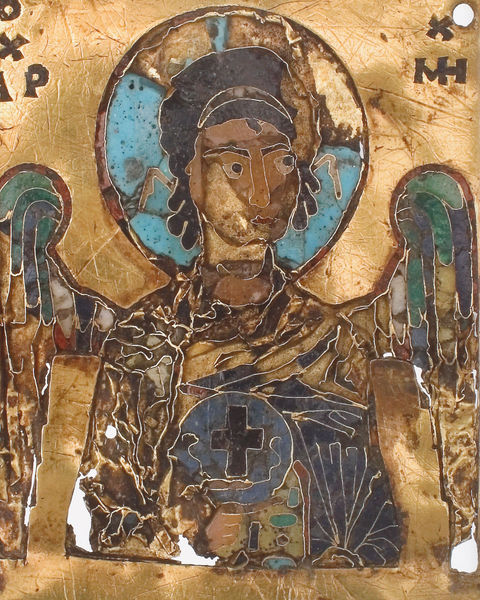
Titel: Emailtafel mit Johannes dem Täufer
Institution: Belgrad, Narodni Museum
Schlagwörter: blau, dunkel, flügel, hand, grün, glas, hell, nase, türkis, zeichnung, alt, augen, bibel, falten, gesicht, gewand, gold, haare, mantel, rund, engel, karikatur, detail, inschrift, metall, kreuz, buchstaben, heiligenschein, nimbus, christus, jesus, antik, griechisch, gloriole, email, ikone, batik, kreut, markus, beschädigt, byzanz, codex, byzantinisch, kodex, ap